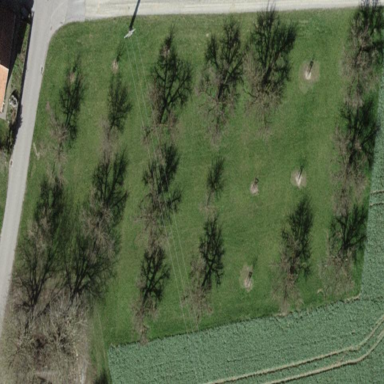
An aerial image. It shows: Orchard.